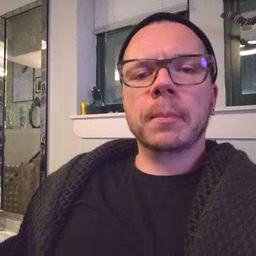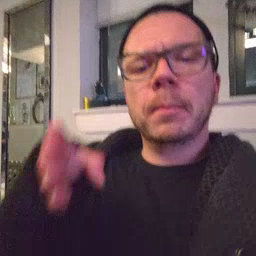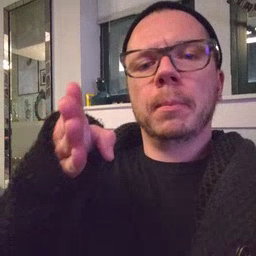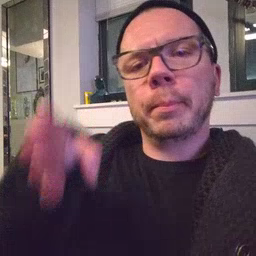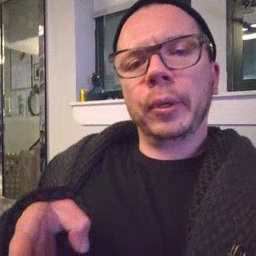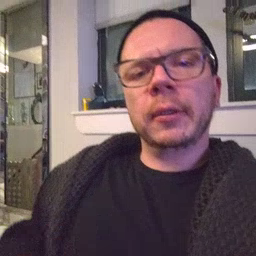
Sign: person